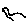
Label: bird